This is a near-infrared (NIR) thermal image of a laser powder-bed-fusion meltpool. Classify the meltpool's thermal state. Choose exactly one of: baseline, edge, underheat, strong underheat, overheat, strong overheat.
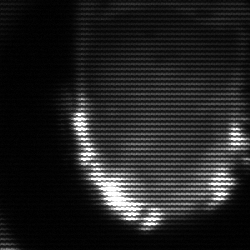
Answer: baseline